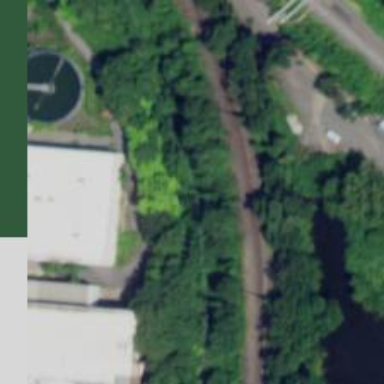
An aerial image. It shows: Abandoned railway spur.